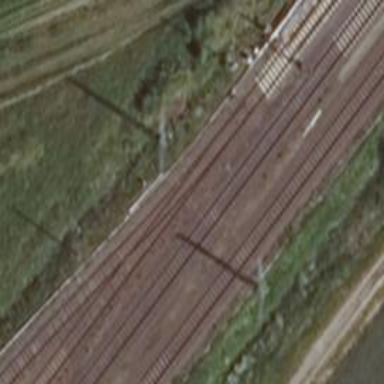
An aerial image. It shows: Railway switch.